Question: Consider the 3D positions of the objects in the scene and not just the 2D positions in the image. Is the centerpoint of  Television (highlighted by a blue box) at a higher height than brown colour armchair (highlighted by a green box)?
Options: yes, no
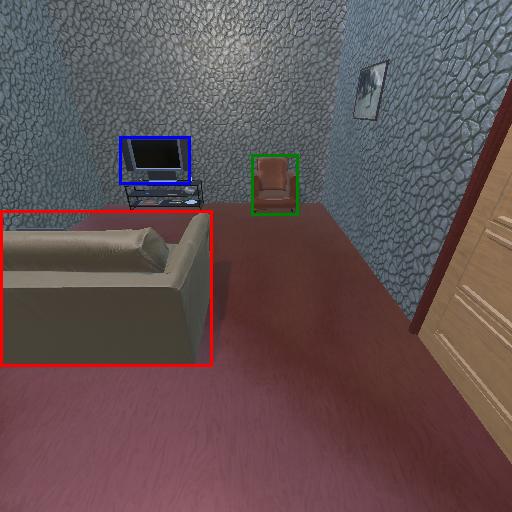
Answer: yes